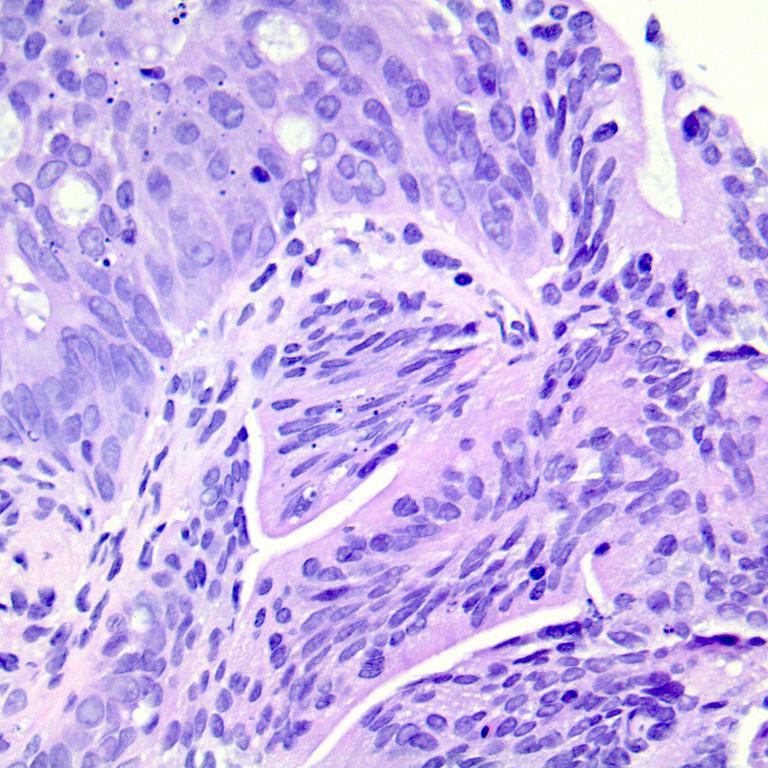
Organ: colon
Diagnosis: adenocarcinomas